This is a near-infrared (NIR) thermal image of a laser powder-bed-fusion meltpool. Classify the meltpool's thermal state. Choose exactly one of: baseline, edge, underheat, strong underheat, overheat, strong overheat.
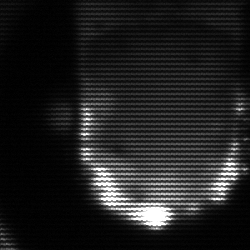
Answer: baseline